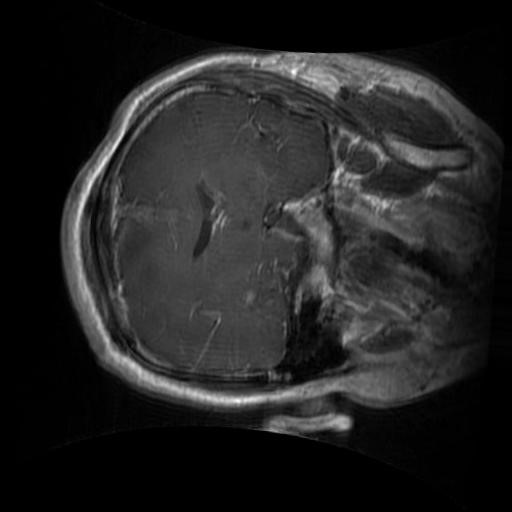
Label: brain_glioma